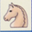
Piece: wN